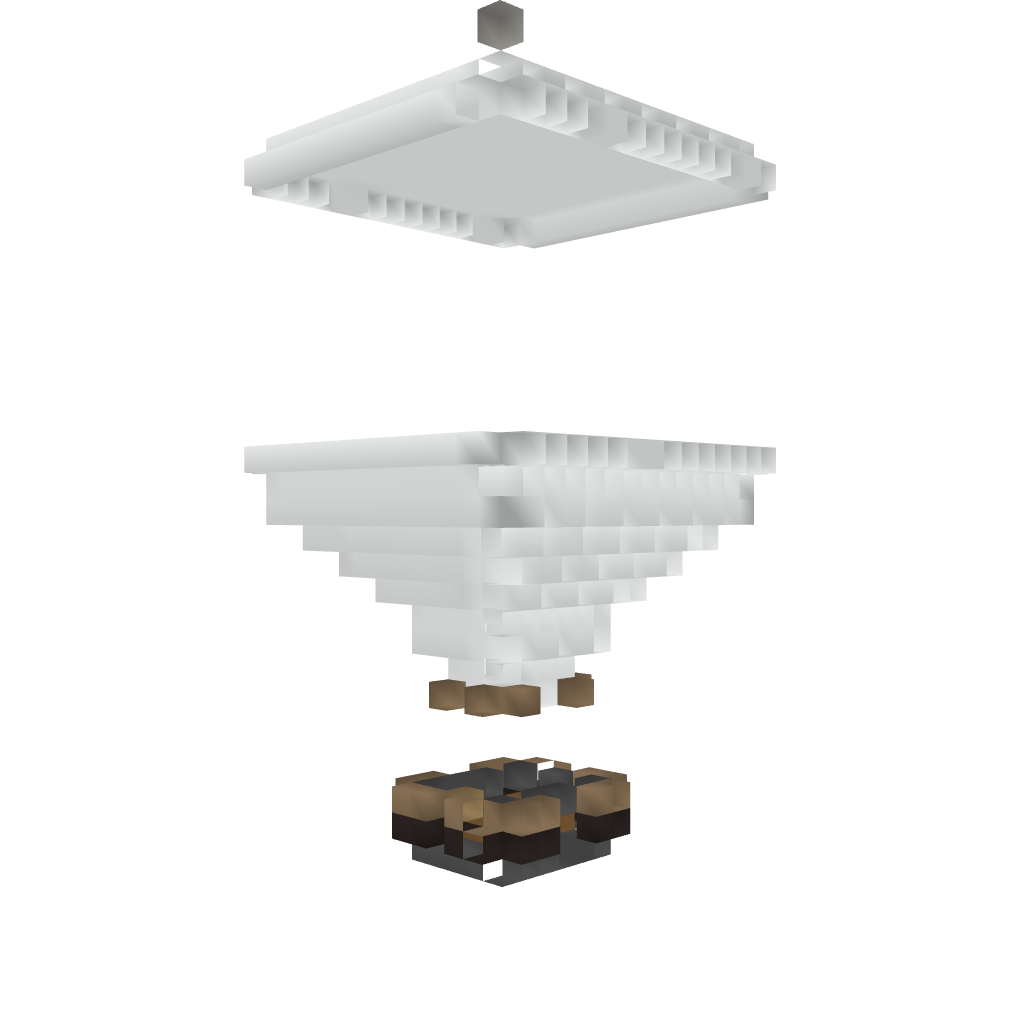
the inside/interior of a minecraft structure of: Hot air balloon